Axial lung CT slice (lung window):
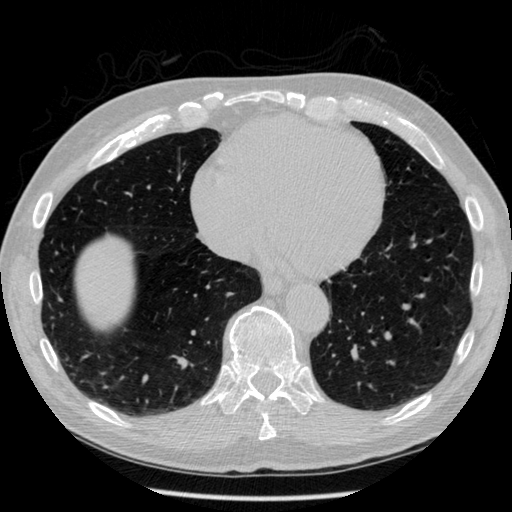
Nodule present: no